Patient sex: M
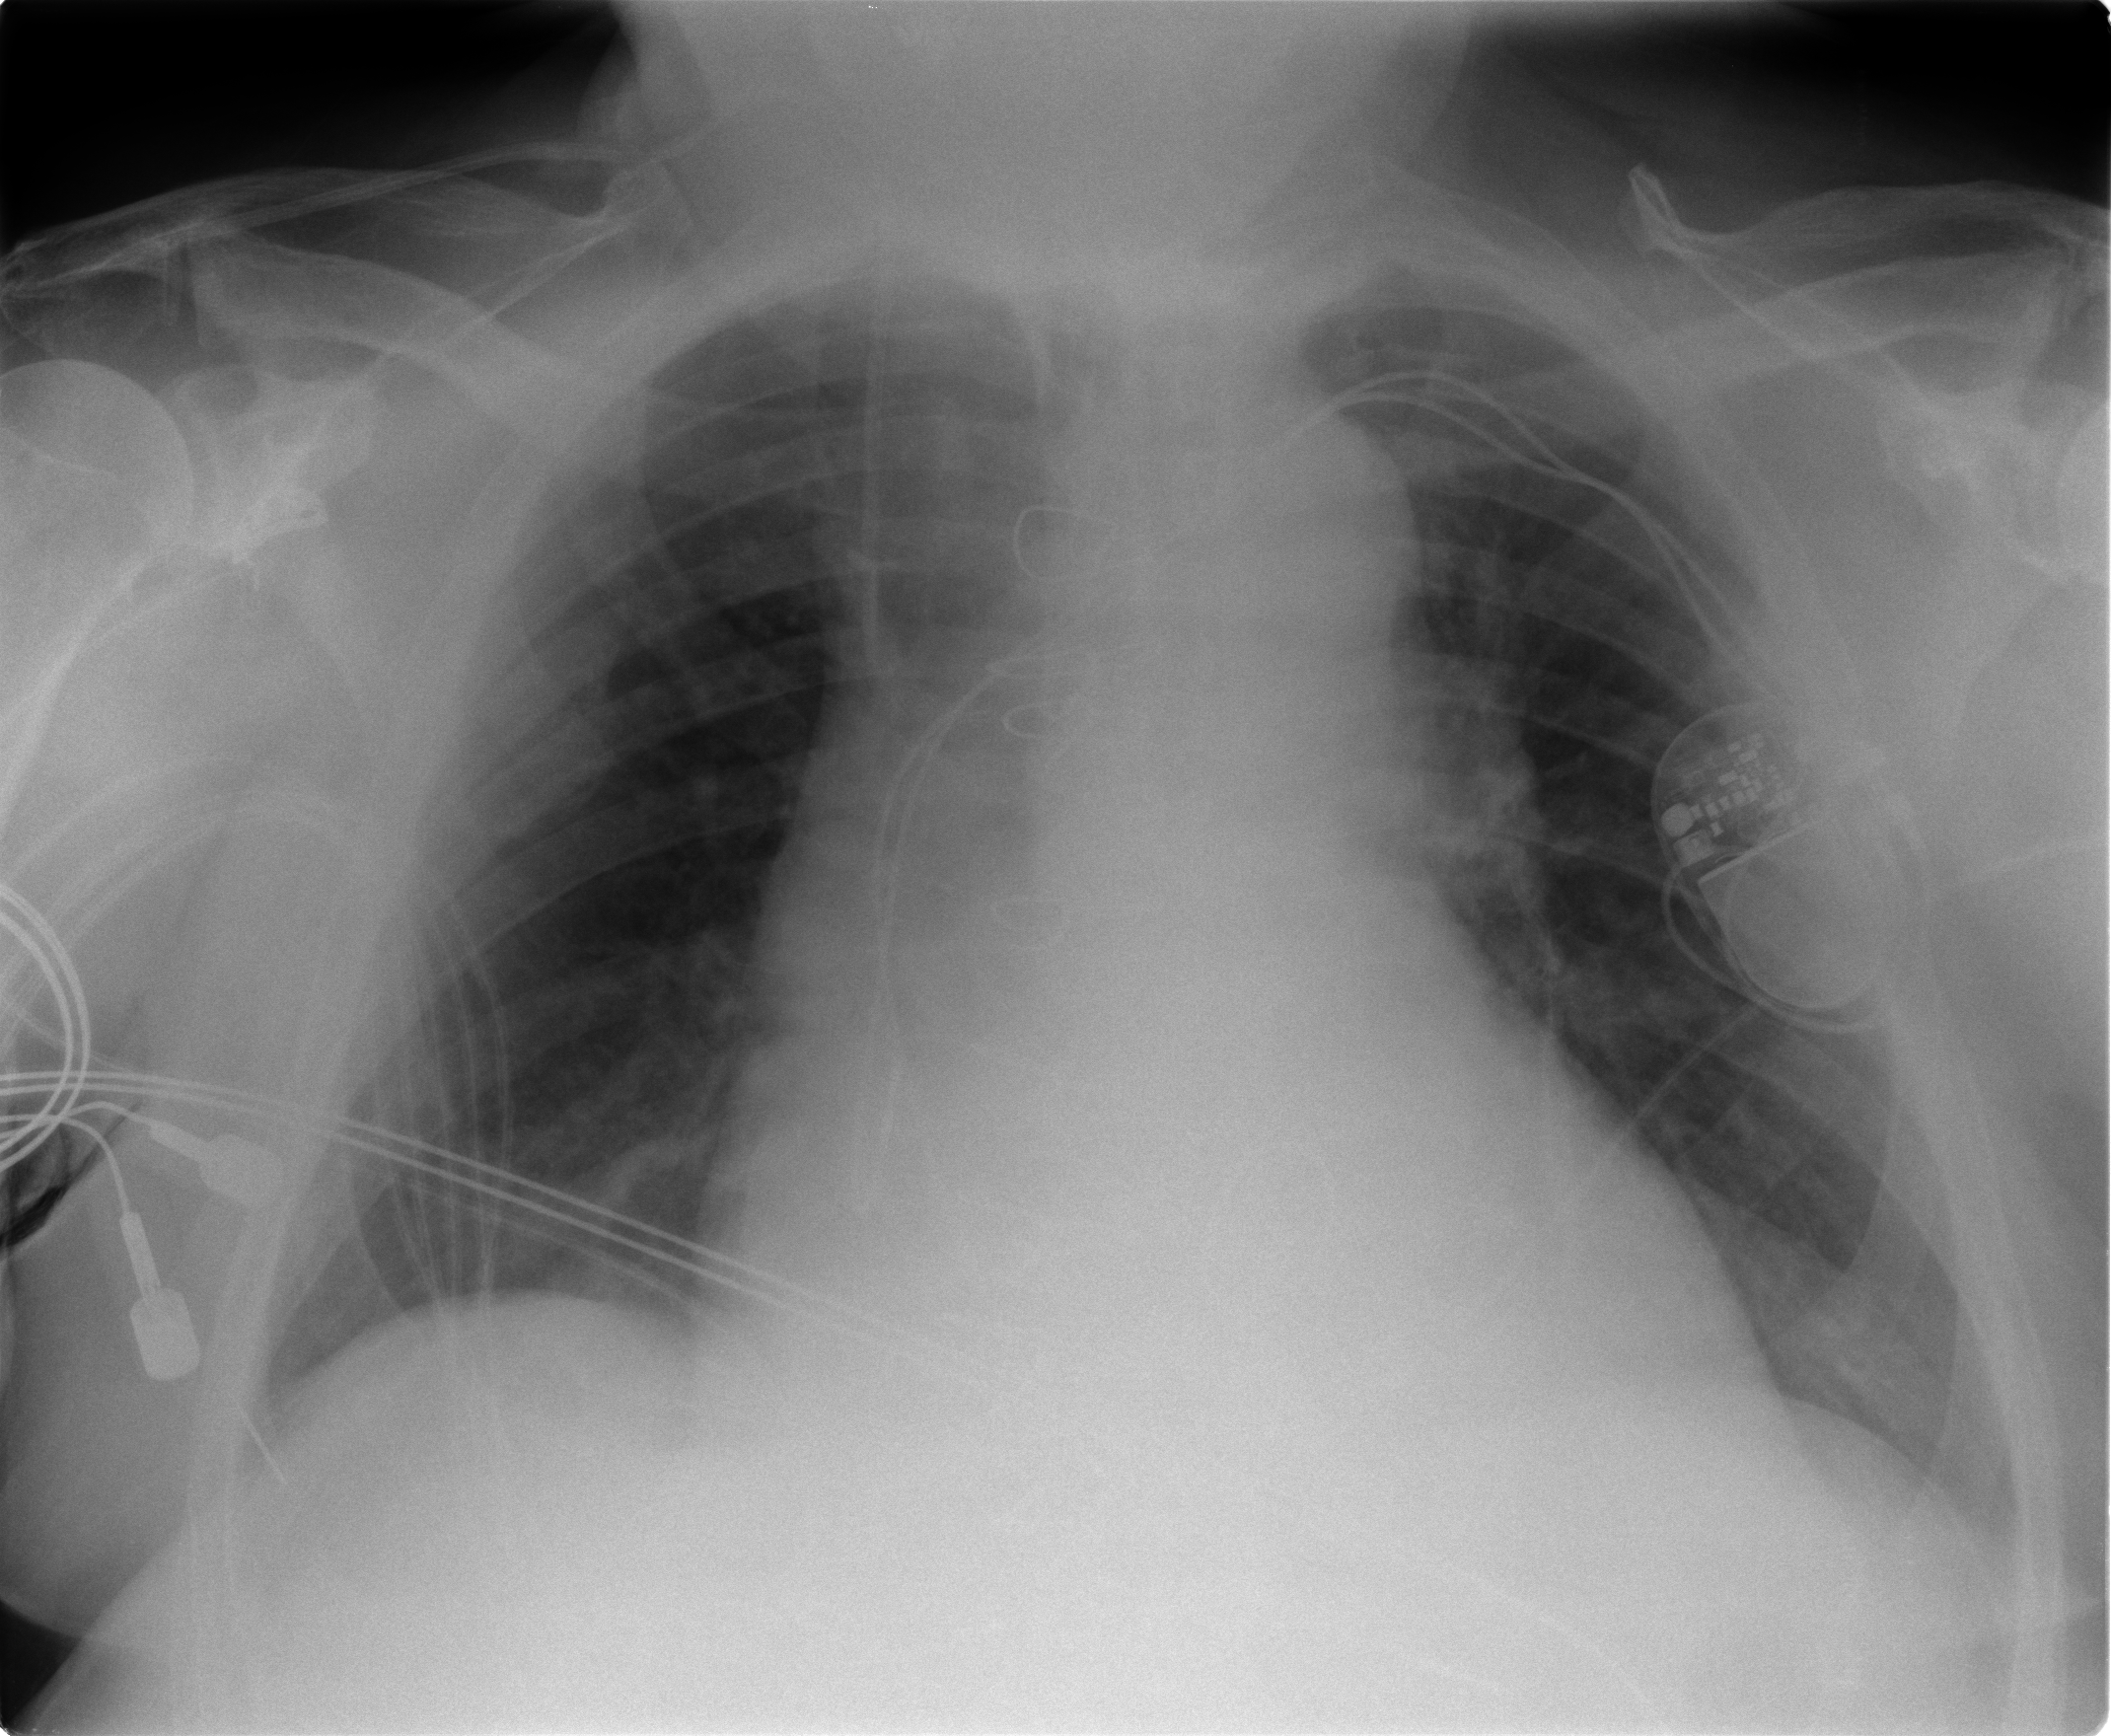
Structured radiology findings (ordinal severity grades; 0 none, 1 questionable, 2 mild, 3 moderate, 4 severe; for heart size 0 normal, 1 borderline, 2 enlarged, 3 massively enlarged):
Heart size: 3
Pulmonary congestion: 1
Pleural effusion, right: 0
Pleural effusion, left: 0
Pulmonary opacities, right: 0
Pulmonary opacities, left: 0
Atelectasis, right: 2
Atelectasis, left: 1